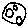
Label: moon